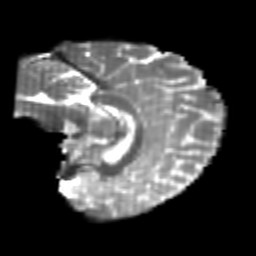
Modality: T2w
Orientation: sagittal
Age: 22
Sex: female
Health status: healthy
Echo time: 0.074 s